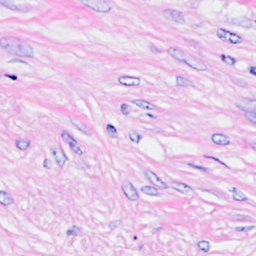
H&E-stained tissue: Breast